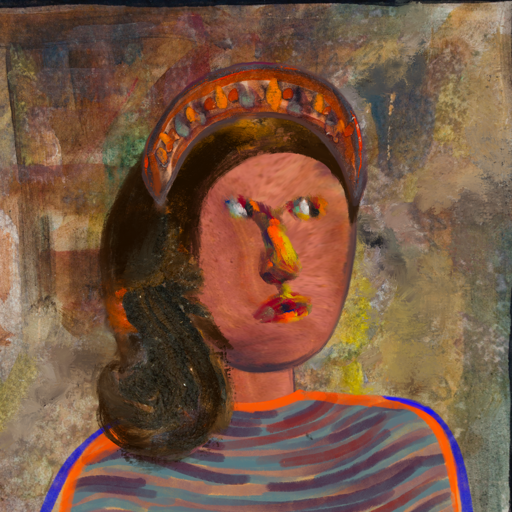
Background: Mosgoul, Head And Neck Side: Mother_And_Son_Mother, Face Side: An_Impression, Bust: Experience, Hair Side: Gypsy_Queen, Head Accessory: Hypocrite, Second Necklace: Blank, Necklace: Blank, Baby: Blank